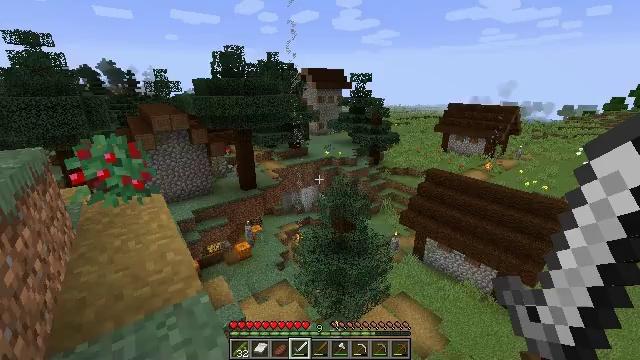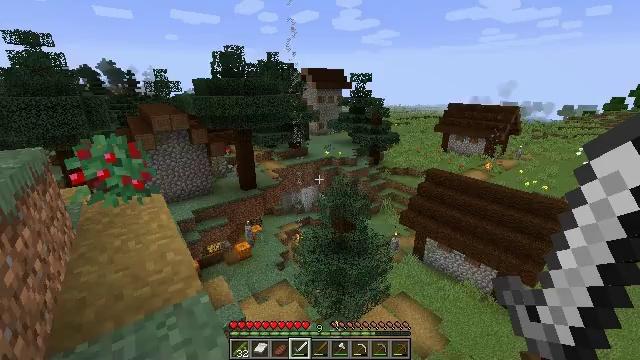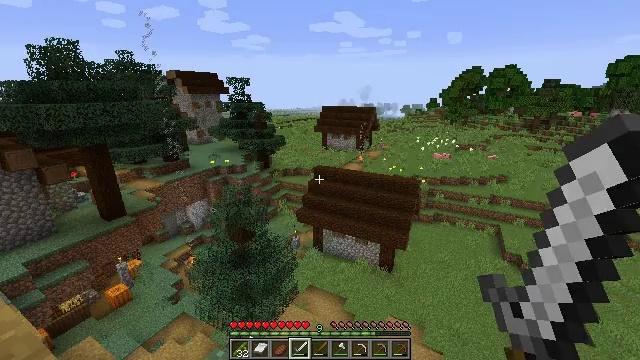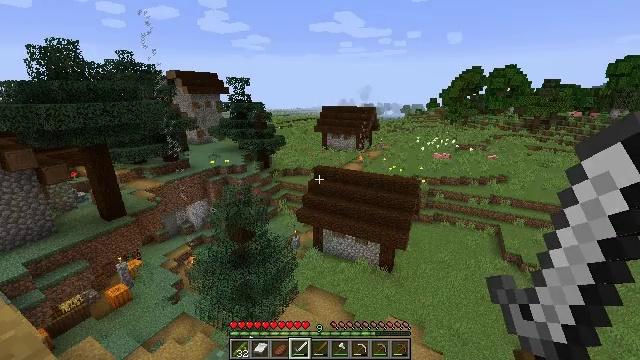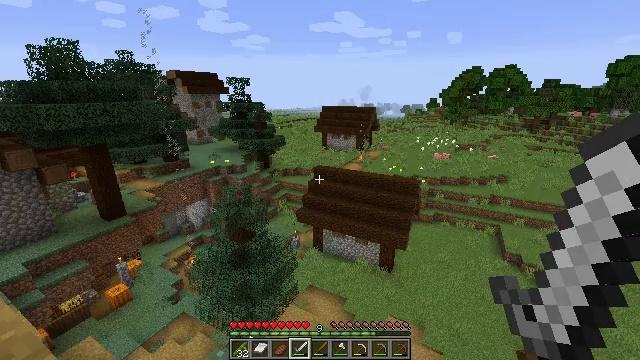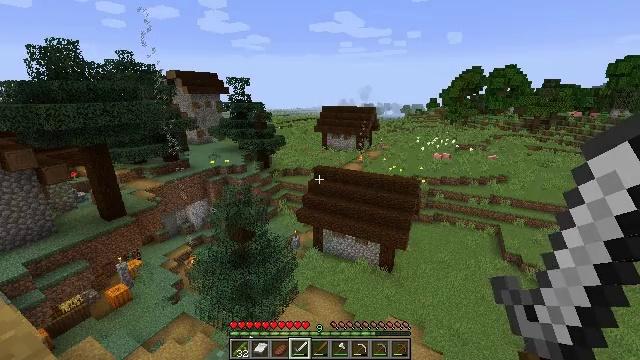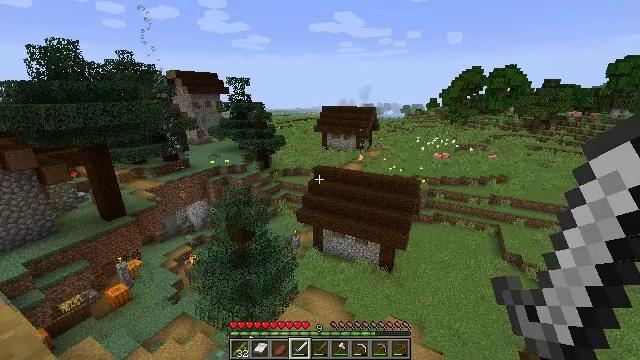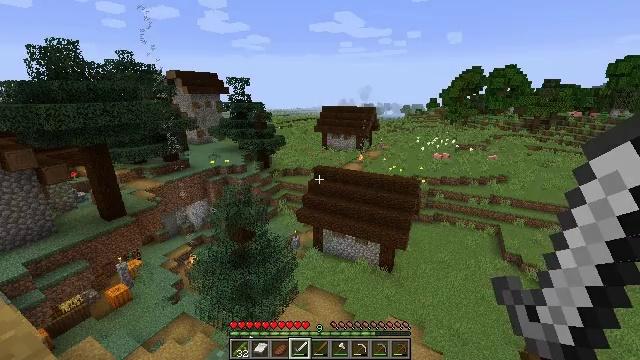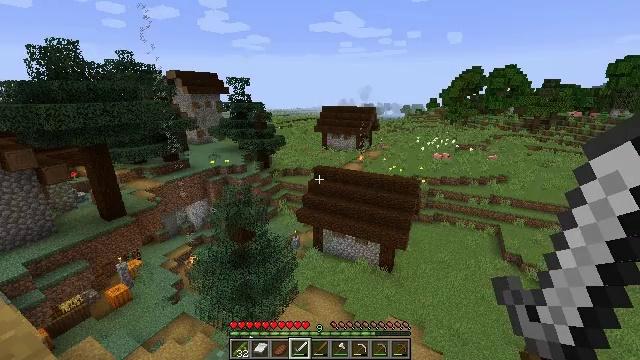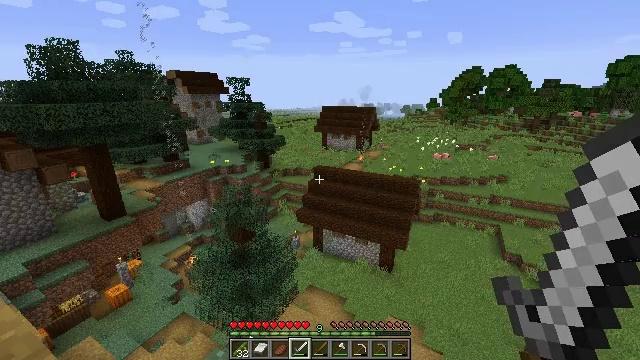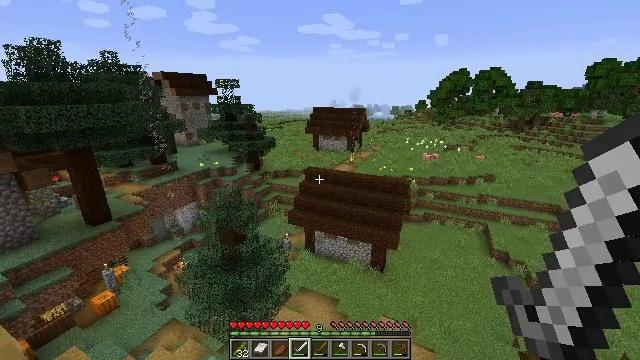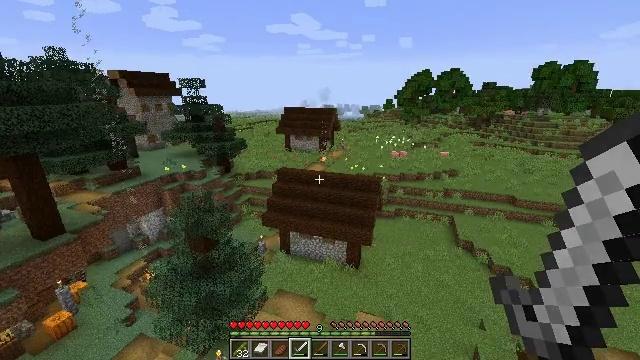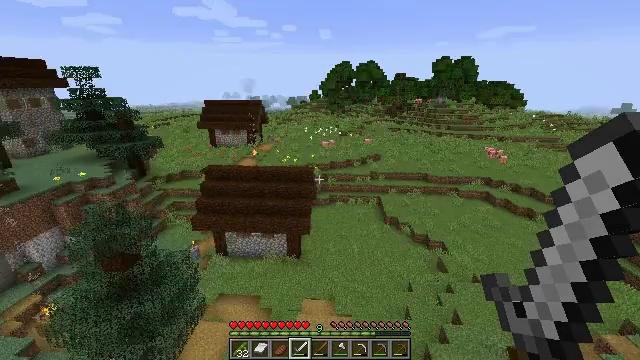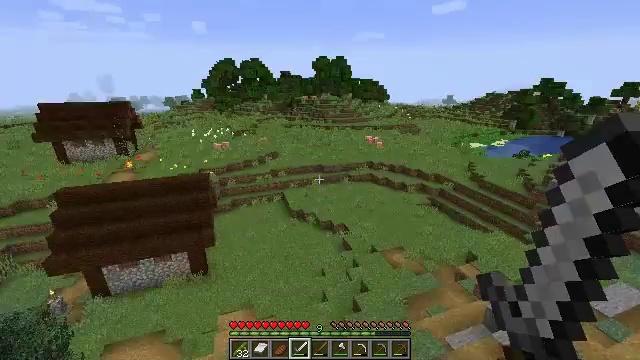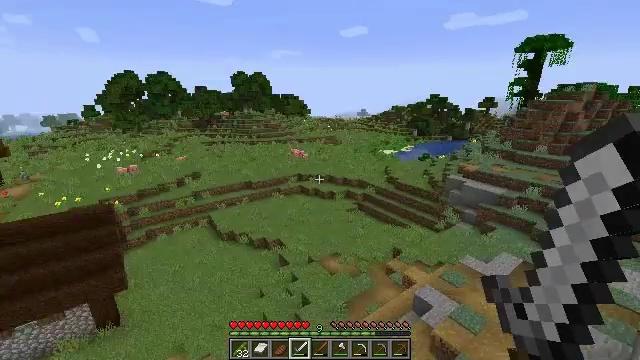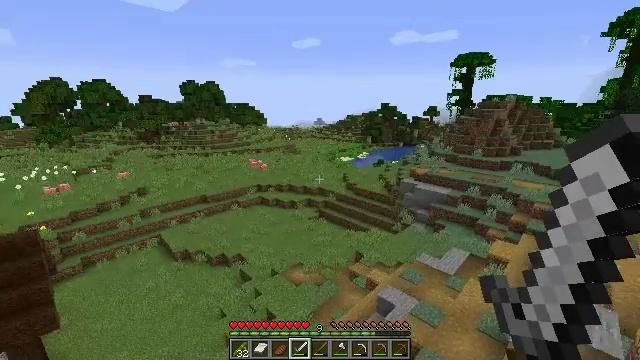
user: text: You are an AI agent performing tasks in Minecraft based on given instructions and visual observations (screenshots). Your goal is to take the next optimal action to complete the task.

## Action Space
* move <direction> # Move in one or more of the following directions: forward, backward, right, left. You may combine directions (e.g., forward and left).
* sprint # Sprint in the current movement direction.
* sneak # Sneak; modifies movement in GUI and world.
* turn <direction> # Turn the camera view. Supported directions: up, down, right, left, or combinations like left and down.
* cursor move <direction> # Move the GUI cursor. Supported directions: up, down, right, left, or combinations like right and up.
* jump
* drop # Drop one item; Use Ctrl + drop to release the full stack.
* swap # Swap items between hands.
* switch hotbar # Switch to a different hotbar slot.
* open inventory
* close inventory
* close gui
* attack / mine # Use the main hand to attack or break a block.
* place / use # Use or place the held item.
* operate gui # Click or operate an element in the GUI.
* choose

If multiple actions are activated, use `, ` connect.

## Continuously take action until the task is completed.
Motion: motion action
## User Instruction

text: Mine grass block from the ground.
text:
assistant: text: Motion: no_op
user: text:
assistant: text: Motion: turn right
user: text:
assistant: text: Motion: no_op
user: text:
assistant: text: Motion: no_op
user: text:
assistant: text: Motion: no_op
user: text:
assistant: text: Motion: no_op
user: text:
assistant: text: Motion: no_op
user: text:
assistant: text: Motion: no_op
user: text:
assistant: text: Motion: no_op
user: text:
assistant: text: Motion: turn right
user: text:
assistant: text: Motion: turn right
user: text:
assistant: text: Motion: turn right and down
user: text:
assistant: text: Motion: turn right
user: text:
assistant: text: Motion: turn right and up
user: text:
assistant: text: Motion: turn right and up
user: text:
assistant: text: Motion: turn right
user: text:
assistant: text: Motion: turn right
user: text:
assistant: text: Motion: turn right
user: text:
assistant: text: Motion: no_op
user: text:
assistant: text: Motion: no_op
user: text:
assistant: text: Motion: no_op
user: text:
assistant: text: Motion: no_op
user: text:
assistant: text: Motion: no_op
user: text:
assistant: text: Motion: no_op
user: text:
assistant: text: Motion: no_op
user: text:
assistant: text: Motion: no_op
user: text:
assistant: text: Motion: no_op
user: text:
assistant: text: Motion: turn right
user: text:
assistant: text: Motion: turn right and down
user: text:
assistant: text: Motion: turn right